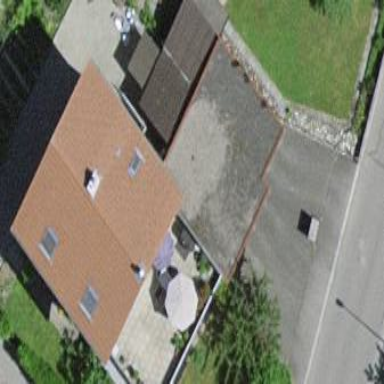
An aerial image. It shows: Garage.